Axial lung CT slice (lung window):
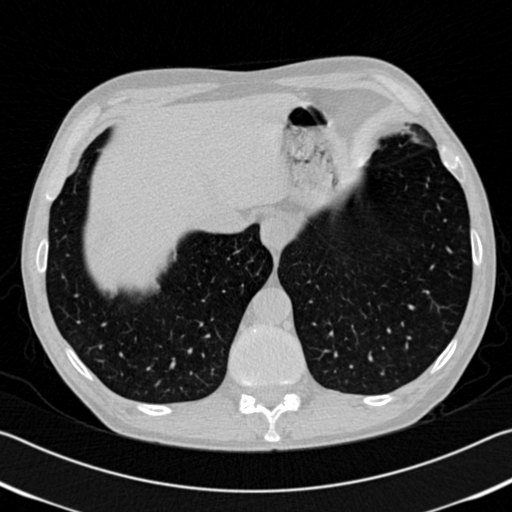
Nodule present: no